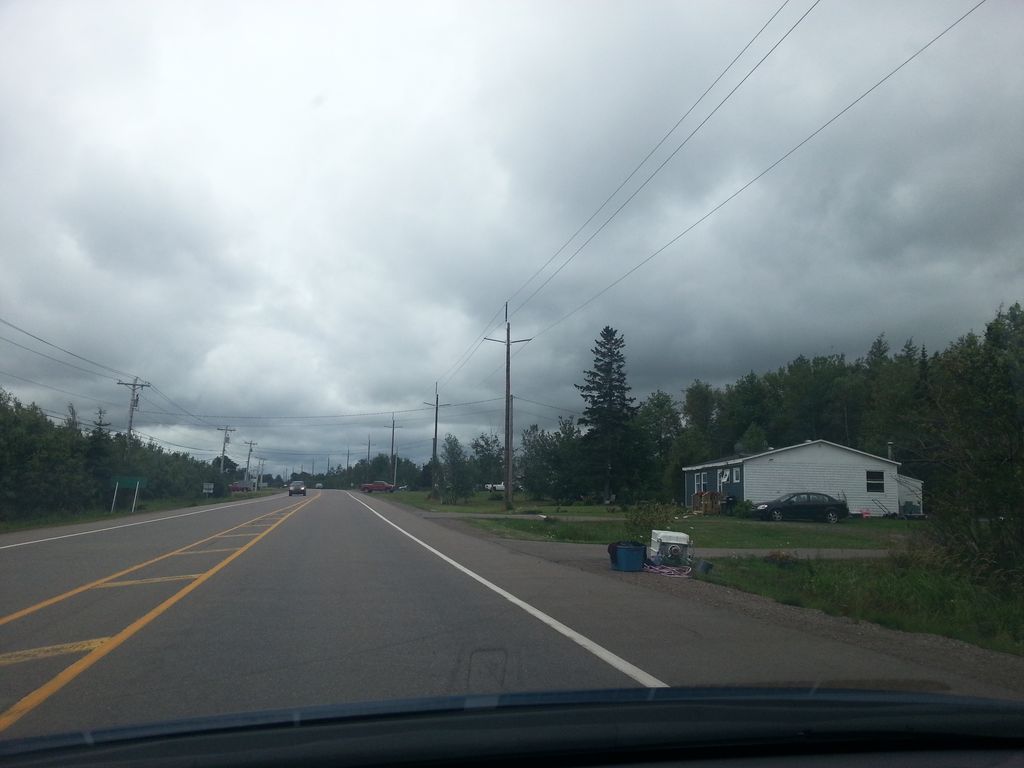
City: charlottetown